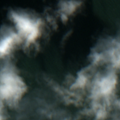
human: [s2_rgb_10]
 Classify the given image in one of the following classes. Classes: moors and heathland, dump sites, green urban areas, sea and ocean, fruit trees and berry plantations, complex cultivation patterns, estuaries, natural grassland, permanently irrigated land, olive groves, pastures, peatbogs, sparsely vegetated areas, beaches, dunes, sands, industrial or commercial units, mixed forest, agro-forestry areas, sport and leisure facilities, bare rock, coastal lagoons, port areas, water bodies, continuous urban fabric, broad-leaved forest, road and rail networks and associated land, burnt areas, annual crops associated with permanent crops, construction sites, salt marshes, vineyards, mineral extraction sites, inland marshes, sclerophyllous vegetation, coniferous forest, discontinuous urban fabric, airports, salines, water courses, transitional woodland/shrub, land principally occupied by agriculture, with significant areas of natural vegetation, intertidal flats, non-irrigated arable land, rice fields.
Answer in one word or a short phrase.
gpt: sea and ocean